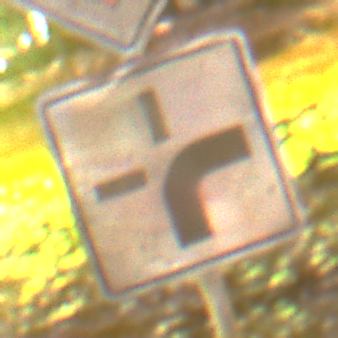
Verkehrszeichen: VerlaufVorfahrtsstrasse3
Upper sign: Vorfahrtsstrasse
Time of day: Night
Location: Outdoor (Suburban)
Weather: Clear
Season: NotSpecified
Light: Artificial